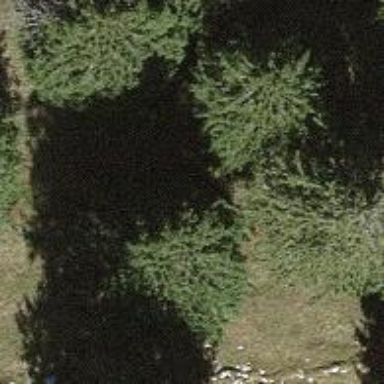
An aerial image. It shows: Beautiful tree in nature.